Question: I downloaded Eclipse IDE for Java EE Developers 4.3.2 and than I installed the following plugins:
- <URL>
After that I downloaded <URL>. Next, I created a new Spring Roo project with help of the wizard and in the Roo shell appears:
However, Eclipse showed the following problems in pom.xml.
'''
Description Resource Path Location Type
Plugin execution not covered by lifecycle configuration: org.codehaus.mojo:aspectj-maven-plugin:1.4:compile (execution: default, phase: process-sources) pom.xml /flightapp-gwt line 182 Maven Project Build Lifecycle Mapping Problem
Plugin execution not covered by lifecycle configuration: org.codehaus.mojo:aspectj-maven-plugin:1.4:test-compile (execution: default, phase: process-sources) pom.xml /flightapp-gwt line 182 Maven Project Build Lifecycle Mapping Problem
'''

How is it possible to fix the problem with "Maven Project Build Lifecycle Mapping Problem"
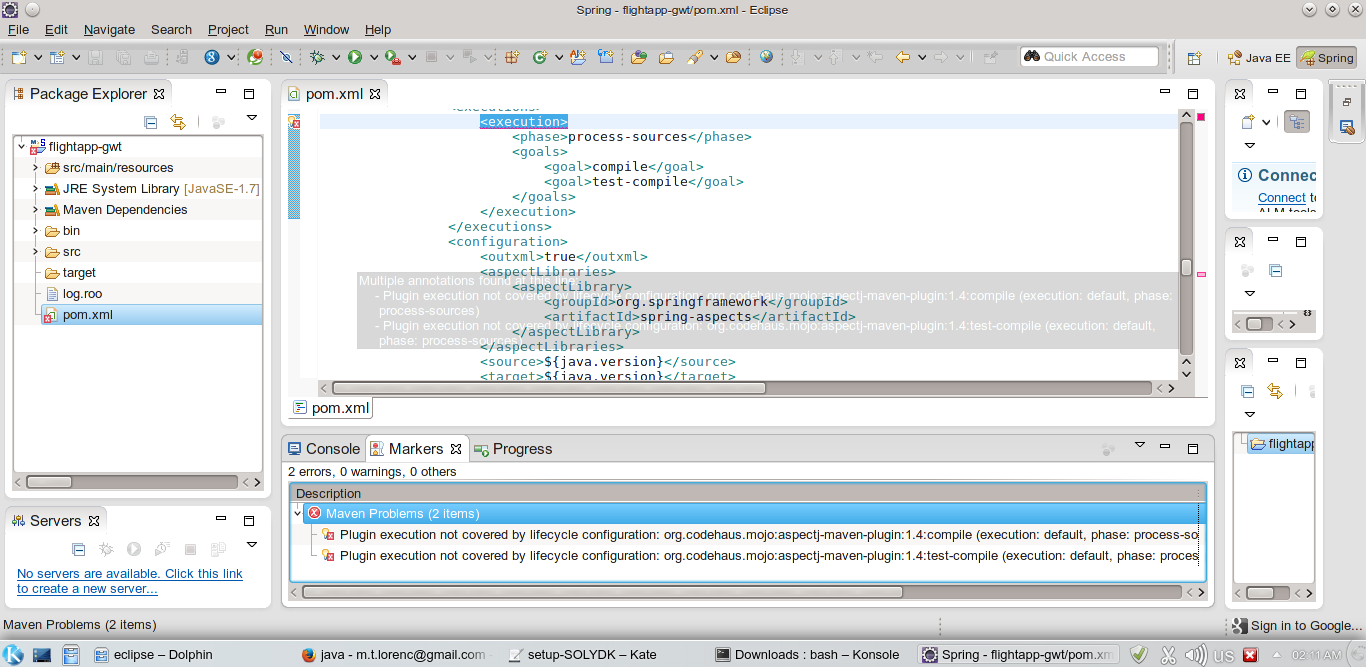
Answer: This is not a Spring Roo bug: this just tell you that m2e eclipse plugin doesn't know how handle this maven plugins (when execute it on maven lifecycle).
The proof that is not Roo bug is simple: compile it using maven command-line version.
Check this <URL> to try to solve your problem.
Good luck!